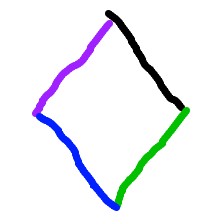
Shape: rhombus